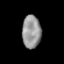
Tissue: prostate
Cell type: T cells
Senescence score: 0.3528
Nuclear area (px): 604
Mean DAPI intensity: 148.909